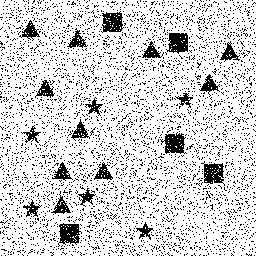
Squares: 5
Triangles: 10
Stars: 6
Total shapes: 21